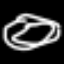
Label: donut